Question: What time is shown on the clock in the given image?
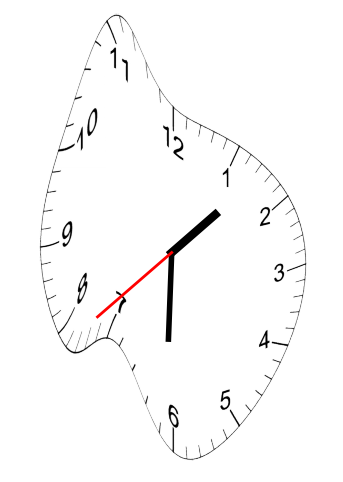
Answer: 01:30:38